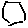
Label: hexagon